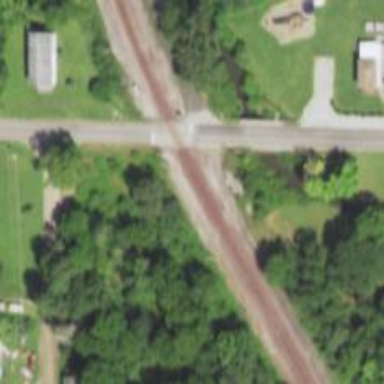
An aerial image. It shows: Level crossing with lights and barriers.